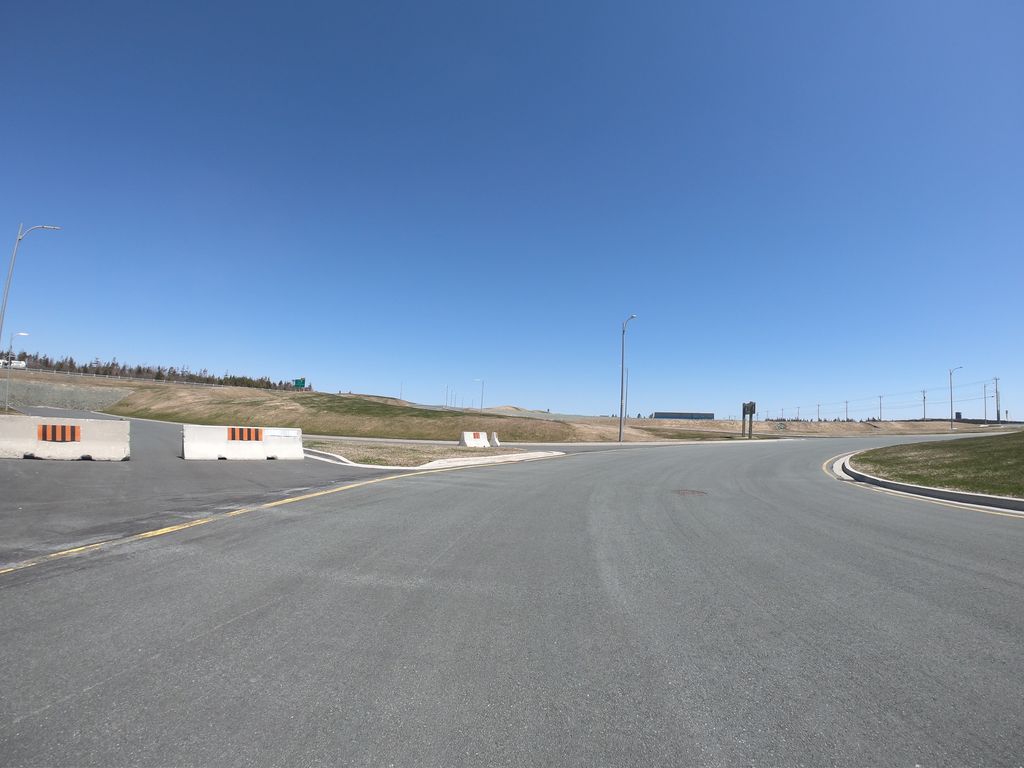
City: st_johns